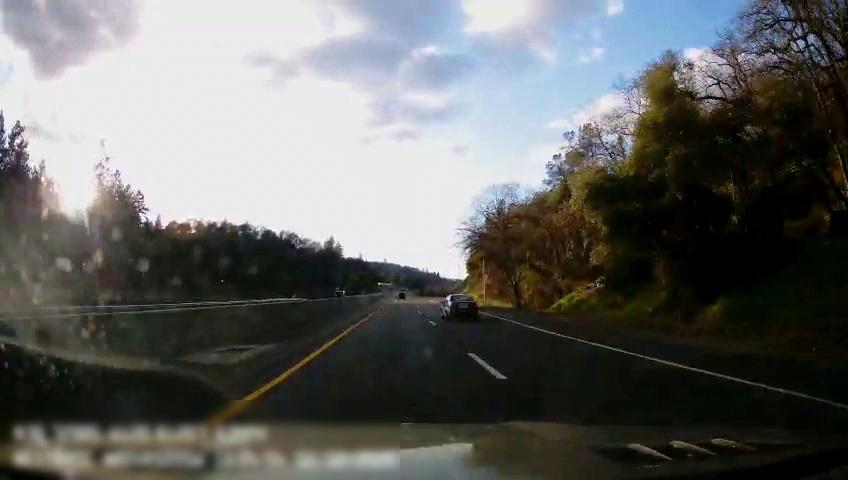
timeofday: Day
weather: Sunny
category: Drivable Space
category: Vehicles | Car
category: Vehicles | SUV
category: Lanes | Current Lane
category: Lanes | Alternate Lane
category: Lanes | Current Lane